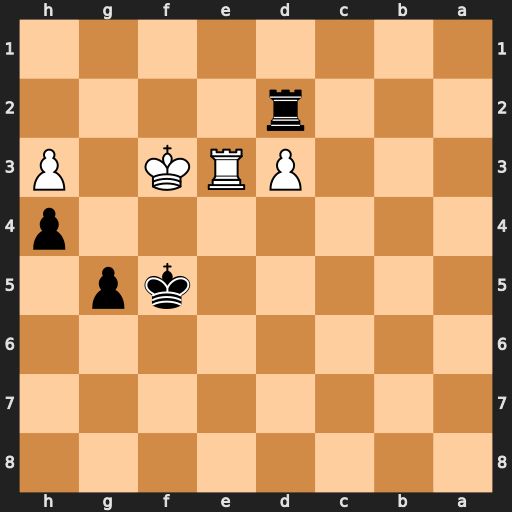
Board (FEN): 8/8/8/5kp1/7p/3PRK1P/3r4/8
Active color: b
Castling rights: -
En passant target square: -
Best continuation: Rh2 Re8 Rxh3+